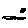
Label: moon